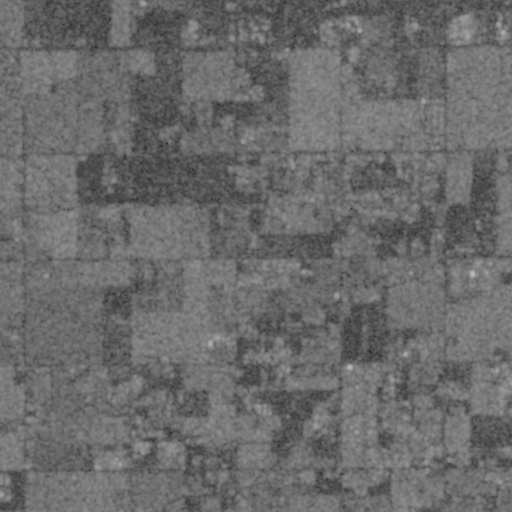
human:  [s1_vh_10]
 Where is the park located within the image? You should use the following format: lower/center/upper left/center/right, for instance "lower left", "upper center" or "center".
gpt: The park is located in the upper left of the image.
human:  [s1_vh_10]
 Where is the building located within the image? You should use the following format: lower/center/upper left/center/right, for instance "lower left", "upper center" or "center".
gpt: The building is located in the upper right of the image.
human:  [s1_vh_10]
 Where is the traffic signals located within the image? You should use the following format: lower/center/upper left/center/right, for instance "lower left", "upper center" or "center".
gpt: The traffic signals is located in the upper right of the image.
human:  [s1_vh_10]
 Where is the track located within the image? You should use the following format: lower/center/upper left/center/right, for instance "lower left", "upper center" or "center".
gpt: There is no track in the image.

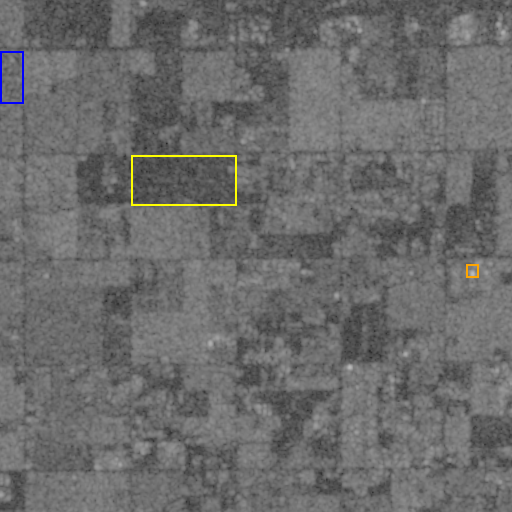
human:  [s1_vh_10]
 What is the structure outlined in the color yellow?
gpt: The structure outlined in yellow is a crop field.
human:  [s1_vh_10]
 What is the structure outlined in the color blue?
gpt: The structure outlined in blue is a park.
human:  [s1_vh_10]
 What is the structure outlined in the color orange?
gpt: The structure outlined in orange is a building.
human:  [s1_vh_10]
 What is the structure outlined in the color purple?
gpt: There is no purple outline.